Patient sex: M
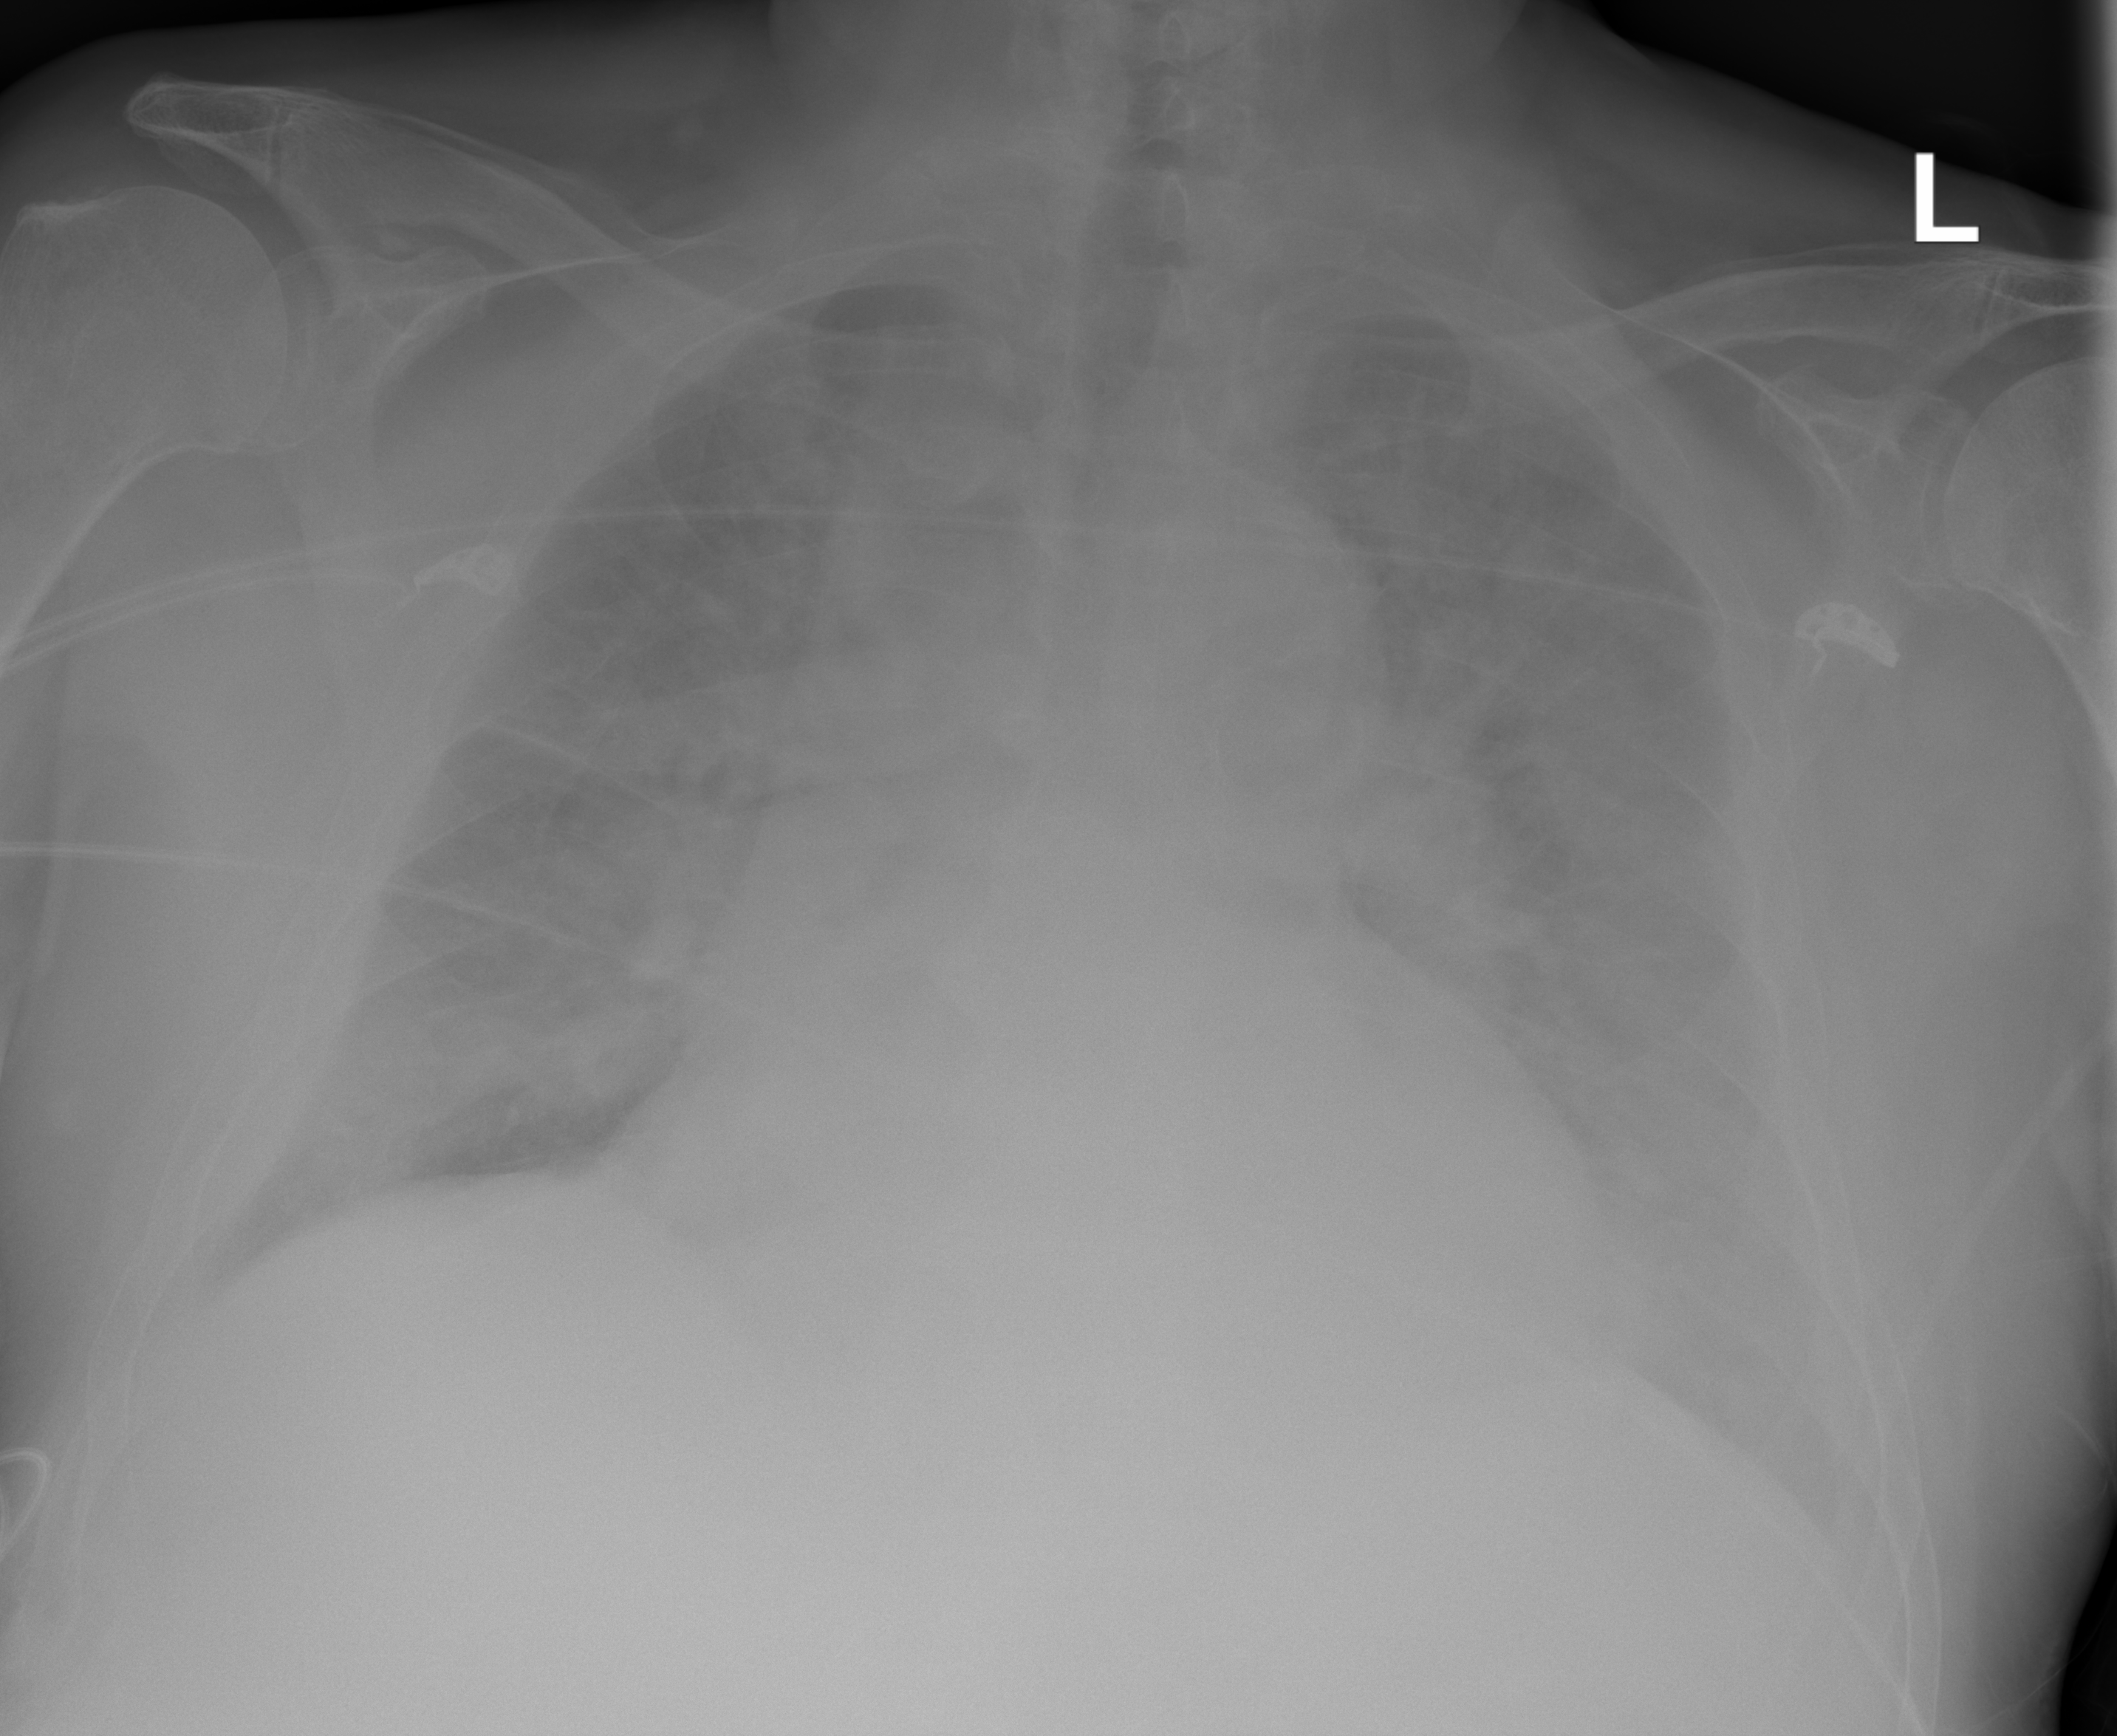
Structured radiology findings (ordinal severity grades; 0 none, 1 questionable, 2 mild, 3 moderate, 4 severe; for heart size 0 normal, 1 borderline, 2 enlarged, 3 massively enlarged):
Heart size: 2
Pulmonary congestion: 2
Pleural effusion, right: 0
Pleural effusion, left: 0
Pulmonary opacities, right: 2
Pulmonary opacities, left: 2
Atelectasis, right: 0
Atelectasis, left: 0